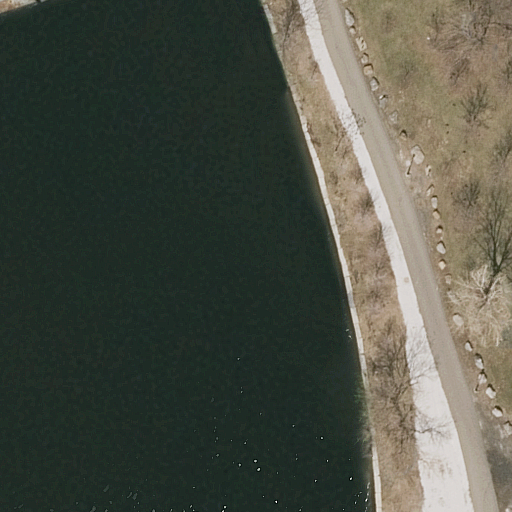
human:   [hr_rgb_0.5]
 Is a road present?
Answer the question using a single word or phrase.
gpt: yes

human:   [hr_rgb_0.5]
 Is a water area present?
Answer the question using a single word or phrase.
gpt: yes

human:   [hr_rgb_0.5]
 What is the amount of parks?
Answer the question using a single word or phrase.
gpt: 1

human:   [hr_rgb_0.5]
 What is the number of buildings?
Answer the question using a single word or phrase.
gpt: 0

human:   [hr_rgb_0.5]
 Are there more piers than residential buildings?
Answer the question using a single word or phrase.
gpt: yes

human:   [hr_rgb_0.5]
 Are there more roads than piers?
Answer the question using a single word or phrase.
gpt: yes

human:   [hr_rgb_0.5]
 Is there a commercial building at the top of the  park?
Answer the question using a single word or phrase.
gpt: no

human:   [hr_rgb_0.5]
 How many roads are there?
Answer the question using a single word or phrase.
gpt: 2

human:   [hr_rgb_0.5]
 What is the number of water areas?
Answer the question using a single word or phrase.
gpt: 1

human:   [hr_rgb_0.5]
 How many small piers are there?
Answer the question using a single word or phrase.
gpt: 1

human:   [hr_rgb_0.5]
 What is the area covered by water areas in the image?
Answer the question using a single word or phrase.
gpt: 6878m2

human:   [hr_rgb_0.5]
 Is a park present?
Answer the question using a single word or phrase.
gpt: yes

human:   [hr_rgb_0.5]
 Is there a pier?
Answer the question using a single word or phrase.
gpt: yes

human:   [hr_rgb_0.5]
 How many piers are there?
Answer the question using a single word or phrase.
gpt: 1

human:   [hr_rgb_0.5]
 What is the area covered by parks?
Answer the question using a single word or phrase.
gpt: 10633m2

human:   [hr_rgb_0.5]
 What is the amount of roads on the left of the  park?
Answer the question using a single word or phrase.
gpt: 2

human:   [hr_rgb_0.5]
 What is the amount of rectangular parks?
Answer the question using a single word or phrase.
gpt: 1

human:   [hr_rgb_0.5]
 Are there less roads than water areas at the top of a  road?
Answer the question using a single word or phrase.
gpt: no

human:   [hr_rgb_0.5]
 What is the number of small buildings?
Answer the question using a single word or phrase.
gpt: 0

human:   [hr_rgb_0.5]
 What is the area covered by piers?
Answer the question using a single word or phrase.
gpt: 15m2

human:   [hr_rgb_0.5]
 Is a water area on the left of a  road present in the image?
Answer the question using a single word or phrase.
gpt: yes

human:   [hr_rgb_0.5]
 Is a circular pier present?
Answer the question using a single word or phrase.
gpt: no

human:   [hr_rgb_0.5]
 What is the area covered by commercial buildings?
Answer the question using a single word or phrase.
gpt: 0m2

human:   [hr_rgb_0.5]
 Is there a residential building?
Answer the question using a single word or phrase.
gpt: no

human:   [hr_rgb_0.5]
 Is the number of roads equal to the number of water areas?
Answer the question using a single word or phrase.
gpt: no

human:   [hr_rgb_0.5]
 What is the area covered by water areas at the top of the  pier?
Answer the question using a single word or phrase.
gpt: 0m2

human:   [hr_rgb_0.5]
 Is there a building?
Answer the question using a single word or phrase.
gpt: no

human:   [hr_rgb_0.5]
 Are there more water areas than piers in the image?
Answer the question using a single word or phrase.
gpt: no

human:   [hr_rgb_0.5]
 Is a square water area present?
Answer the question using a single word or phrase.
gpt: no

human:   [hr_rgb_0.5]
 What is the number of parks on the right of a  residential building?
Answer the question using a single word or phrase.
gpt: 0

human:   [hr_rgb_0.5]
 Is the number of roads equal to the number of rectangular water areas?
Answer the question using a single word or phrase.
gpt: no

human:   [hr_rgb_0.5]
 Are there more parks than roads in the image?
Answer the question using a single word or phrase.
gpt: no

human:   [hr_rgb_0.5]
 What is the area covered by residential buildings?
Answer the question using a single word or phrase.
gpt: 0m2

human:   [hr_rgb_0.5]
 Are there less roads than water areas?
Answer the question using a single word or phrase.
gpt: no

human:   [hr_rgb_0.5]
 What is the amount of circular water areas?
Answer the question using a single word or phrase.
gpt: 0

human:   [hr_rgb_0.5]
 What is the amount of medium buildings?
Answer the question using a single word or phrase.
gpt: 0

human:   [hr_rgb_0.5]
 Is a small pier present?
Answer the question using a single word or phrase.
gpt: yes

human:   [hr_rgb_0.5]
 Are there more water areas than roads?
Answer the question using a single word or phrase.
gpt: no

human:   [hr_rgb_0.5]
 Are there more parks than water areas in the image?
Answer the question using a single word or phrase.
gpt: no

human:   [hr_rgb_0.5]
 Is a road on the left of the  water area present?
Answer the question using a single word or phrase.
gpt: no

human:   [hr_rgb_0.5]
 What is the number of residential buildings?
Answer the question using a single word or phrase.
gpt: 0

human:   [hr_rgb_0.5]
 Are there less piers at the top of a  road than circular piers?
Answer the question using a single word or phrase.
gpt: no

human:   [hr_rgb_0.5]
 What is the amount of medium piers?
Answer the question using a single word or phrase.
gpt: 0

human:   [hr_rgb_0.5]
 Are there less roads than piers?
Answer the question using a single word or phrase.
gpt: no

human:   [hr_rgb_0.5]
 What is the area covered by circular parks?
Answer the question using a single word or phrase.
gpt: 0m2

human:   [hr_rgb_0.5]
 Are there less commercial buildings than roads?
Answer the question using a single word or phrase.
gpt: yes

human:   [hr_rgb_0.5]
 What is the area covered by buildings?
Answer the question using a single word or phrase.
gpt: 0m2

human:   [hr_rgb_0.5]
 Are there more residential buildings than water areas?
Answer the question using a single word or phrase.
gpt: no

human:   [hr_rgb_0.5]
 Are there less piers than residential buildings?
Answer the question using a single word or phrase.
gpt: no

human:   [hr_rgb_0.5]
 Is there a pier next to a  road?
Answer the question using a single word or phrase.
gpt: yes

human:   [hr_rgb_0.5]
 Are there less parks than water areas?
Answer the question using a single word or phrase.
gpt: no

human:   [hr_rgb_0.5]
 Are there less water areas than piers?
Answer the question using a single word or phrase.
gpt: no

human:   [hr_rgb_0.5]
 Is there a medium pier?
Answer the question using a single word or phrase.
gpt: no

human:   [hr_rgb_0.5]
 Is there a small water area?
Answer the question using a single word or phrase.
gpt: no

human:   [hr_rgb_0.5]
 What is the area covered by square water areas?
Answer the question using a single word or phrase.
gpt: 0m2

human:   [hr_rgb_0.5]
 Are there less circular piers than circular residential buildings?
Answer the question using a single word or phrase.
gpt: no

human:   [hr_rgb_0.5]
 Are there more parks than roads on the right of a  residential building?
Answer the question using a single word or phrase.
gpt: yes

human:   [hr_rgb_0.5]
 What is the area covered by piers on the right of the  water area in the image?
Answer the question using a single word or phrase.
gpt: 0m2

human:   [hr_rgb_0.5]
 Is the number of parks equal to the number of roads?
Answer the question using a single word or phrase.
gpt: no

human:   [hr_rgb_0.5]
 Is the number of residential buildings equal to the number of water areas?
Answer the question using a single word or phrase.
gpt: no

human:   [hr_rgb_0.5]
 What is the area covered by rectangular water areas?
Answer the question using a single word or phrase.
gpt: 6878m2

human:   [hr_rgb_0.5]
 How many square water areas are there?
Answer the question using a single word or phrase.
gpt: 0

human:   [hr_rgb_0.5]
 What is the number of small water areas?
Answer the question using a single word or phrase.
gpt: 0

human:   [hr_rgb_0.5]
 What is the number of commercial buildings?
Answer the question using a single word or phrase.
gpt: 0